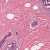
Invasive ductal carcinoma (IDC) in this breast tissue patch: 0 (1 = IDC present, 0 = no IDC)